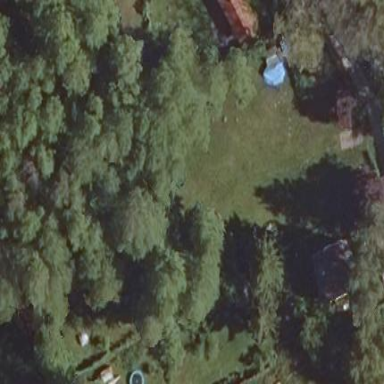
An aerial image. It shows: Garden that is leisure land.